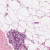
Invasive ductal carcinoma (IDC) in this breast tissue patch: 0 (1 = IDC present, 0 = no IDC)